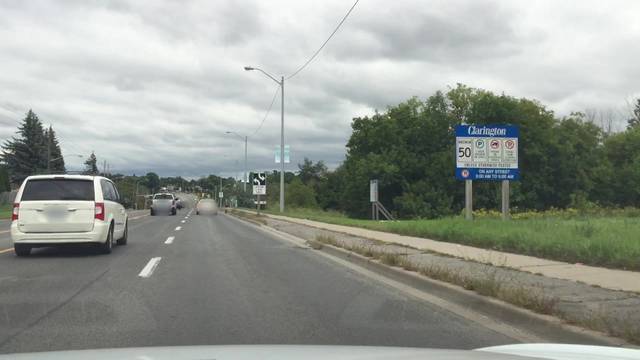
Region: Canada
Coordinates: 43.907, -78.806